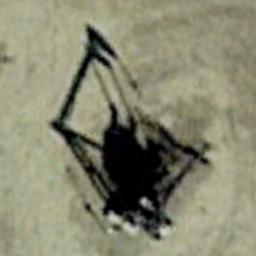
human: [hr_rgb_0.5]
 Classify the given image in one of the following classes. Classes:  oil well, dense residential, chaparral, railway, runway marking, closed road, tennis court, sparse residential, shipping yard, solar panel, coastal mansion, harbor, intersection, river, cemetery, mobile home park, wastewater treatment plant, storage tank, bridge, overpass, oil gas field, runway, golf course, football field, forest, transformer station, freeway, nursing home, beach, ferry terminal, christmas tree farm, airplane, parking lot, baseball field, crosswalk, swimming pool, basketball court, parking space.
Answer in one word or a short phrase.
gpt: oil well